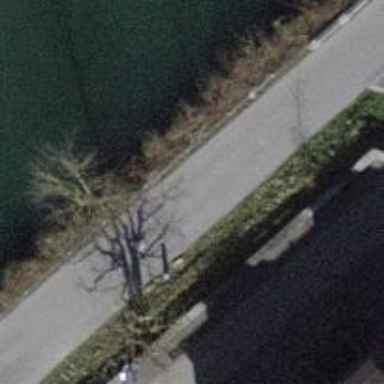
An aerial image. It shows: Bollard.